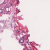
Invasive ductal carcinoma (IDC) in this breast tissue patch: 1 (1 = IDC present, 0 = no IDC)